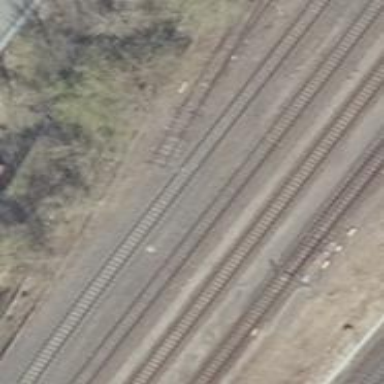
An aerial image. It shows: Railway switch.